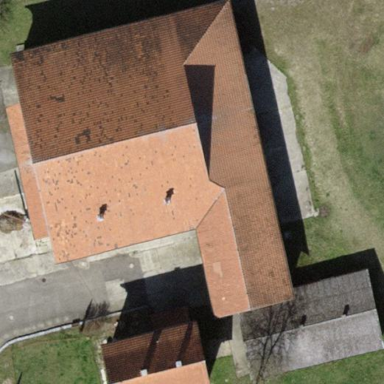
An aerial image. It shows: Gabled roof on farm auxiliary building.